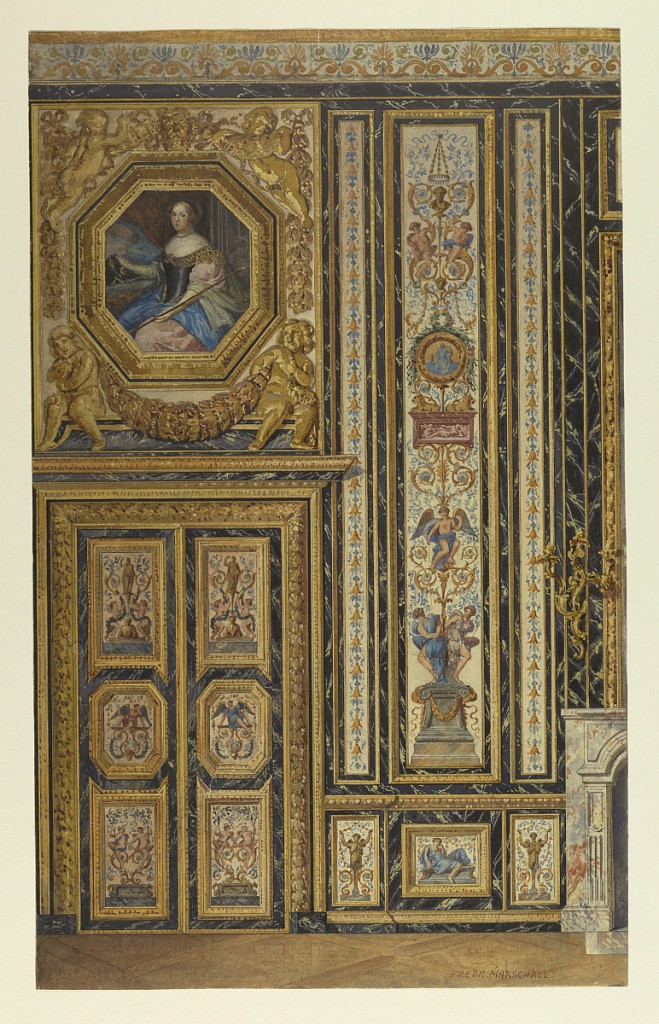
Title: Section of wall, salon Louis XIII, Palace of Fontainebleau, France
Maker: Frederick Marschall
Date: ca. 1885
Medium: Brush and watercolor, tempera on heavy paper
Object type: Drawing
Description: Section of wall, with painted panels of arabesques and figures set within marble borders. Left, portrait of woman, Anne of Austria, in octagonal frame over door. Cupids with swags, in relief, flank portrait. Right, detail of mantlepiece.